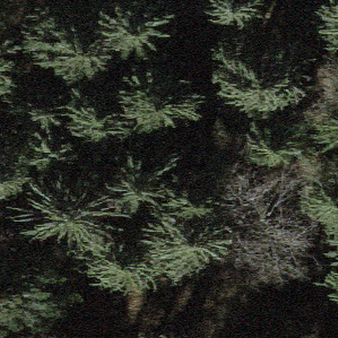
Label: other